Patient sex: F
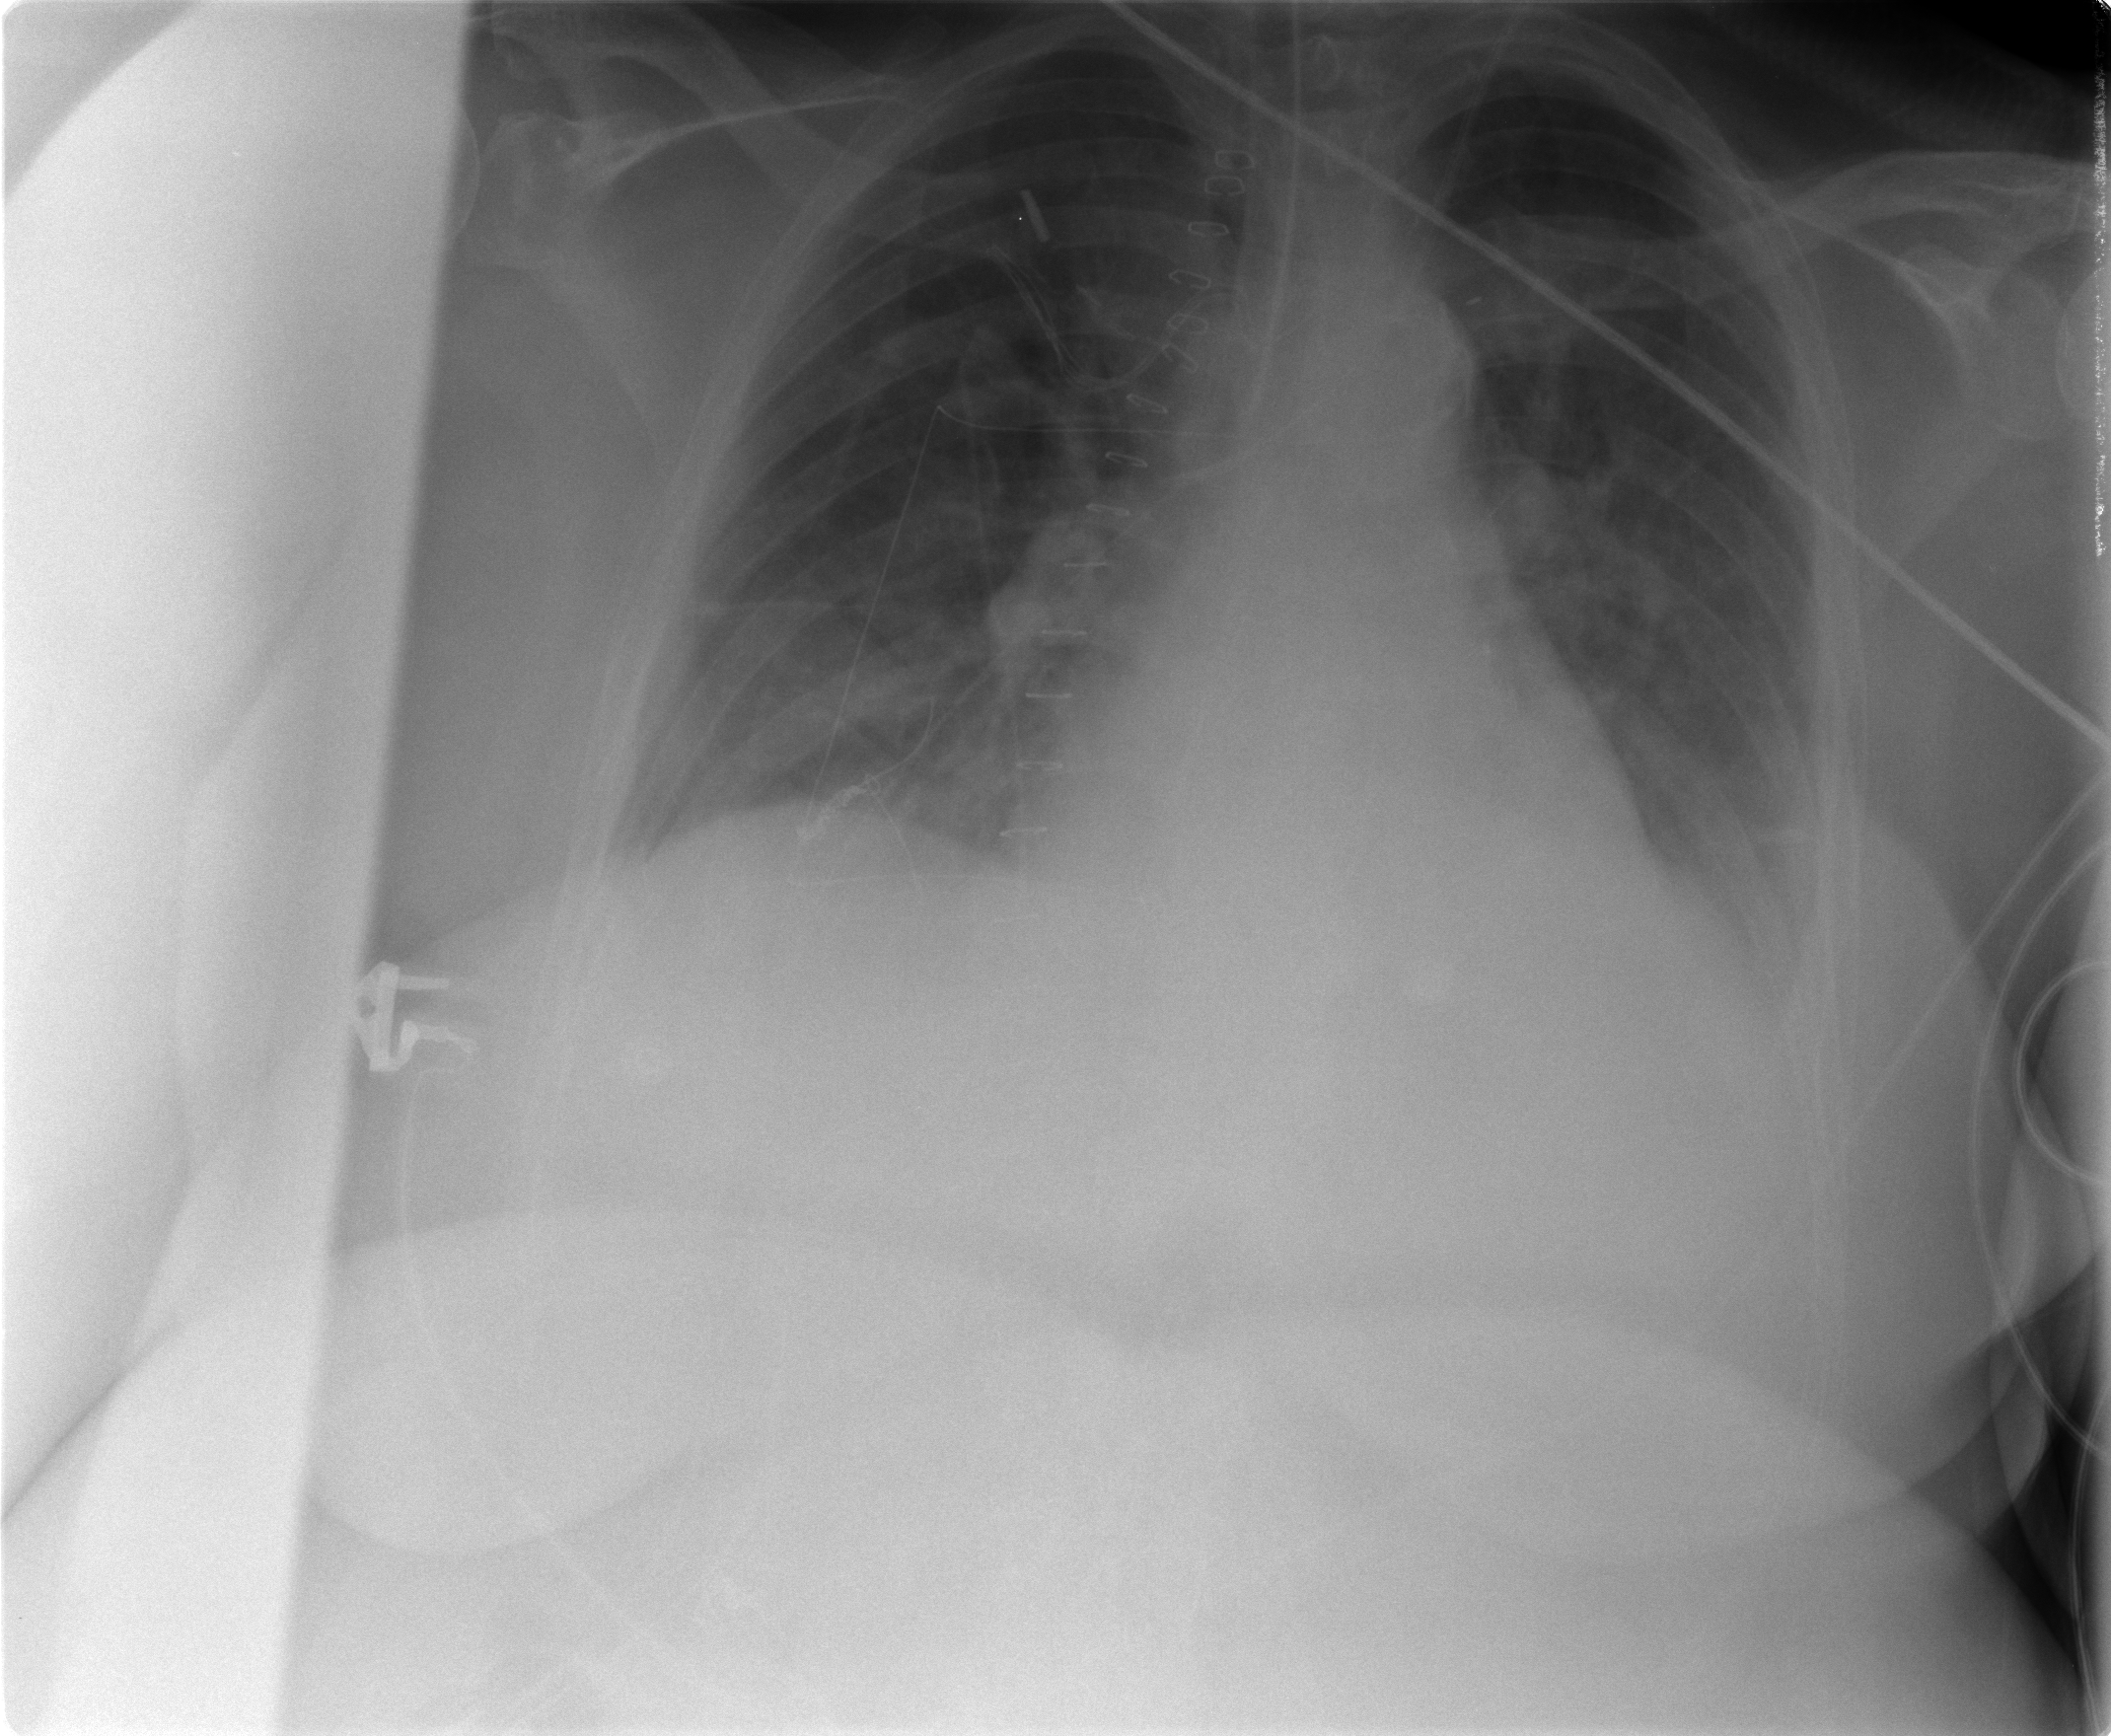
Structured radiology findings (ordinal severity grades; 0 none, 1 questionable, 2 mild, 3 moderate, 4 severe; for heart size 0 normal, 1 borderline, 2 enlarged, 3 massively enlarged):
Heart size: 2
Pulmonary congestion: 2
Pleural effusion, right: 1
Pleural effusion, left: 2
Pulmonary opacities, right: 1
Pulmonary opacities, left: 1
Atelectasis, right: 2
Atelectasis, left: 2